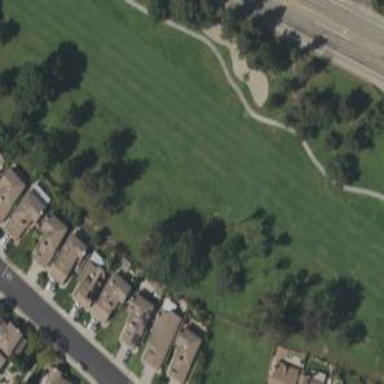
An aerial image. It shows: Golf fairway surrounded by grass.